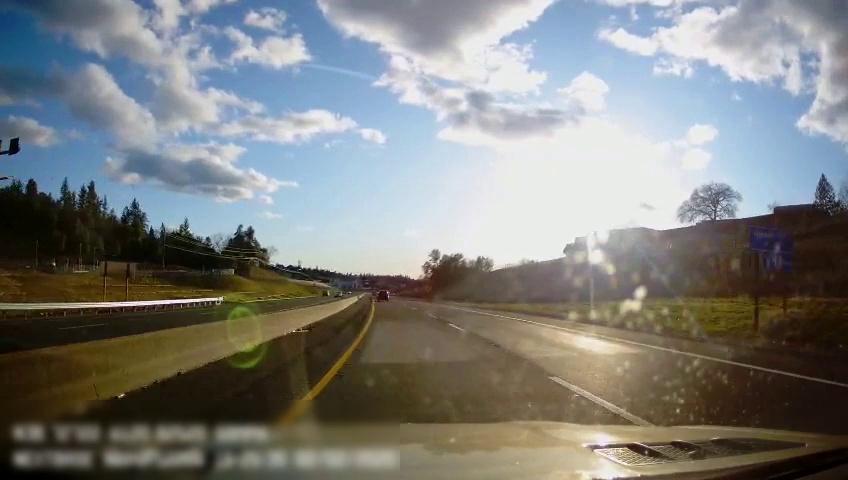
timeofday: Day
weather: Sunny
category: Drivable Space
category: Drivable Space
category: Vehicles | SUV
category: Vehicles | Car
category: Lanes | Current Lane
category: Lanes | Alternate Lane
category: Lanes | Current Lane
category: Traffic | Signs